Field crop: maize
Growth stage: 1
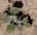
Species: chenopodium